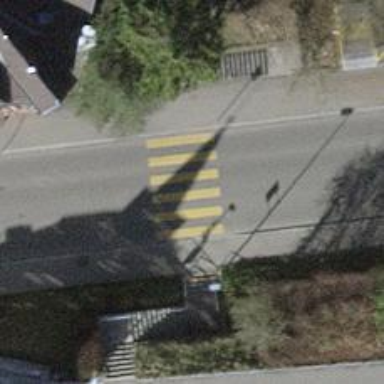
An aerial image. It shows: Zebra crossing on the road.